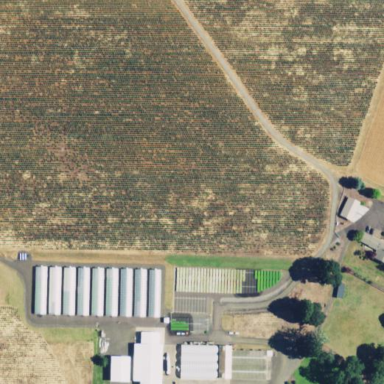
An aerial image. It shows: Plant nursery specializing in growing Christmas trees.